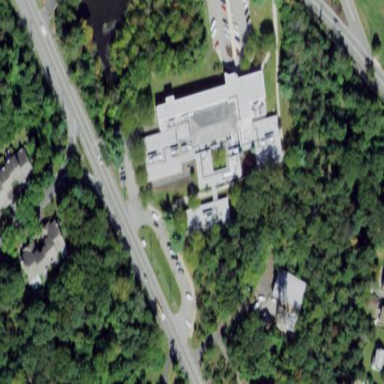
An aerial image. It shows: University building.